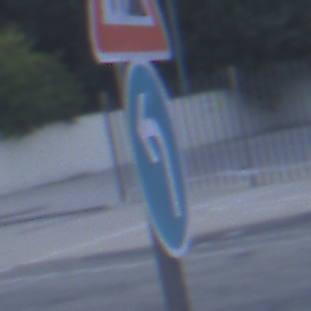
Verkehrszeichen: VorgeschriebeneFahrtrichtungLinks
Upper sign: Arbeitsstelle
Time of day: SunriseSunset
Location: Outdoor (Suburban)
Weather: PartlyCloudy
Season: NotSpecified
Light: Natural